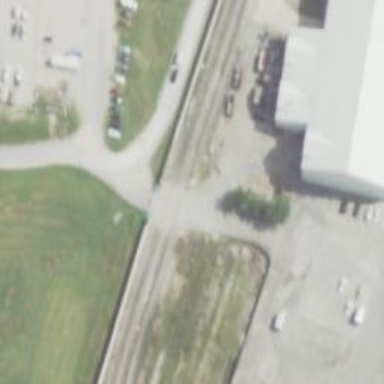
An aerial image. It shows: Railway siding for service.